Question: I am using C3JS and im trying to get my lines to align. if you look at both of the lines they are both on 0 for the first 10 months but despite that there is a gap between the 2. I have tried setting the min value to zero but that just messed up the graph. Is possible to display them together for the baseline 0.

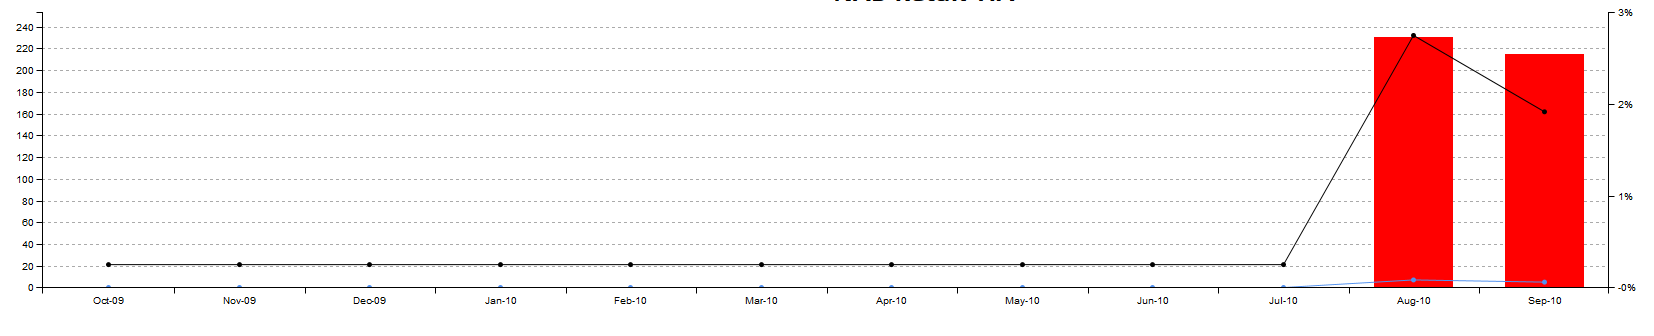
Answer: Thanks but i actually figured it out. it was caused by padding on the y2 axis and it was not obvious because the y2 axis was being displayed as a whole number(int). The padding was 10% (0.3) and thus the black line is at the zero mark - it just didn't look that way.